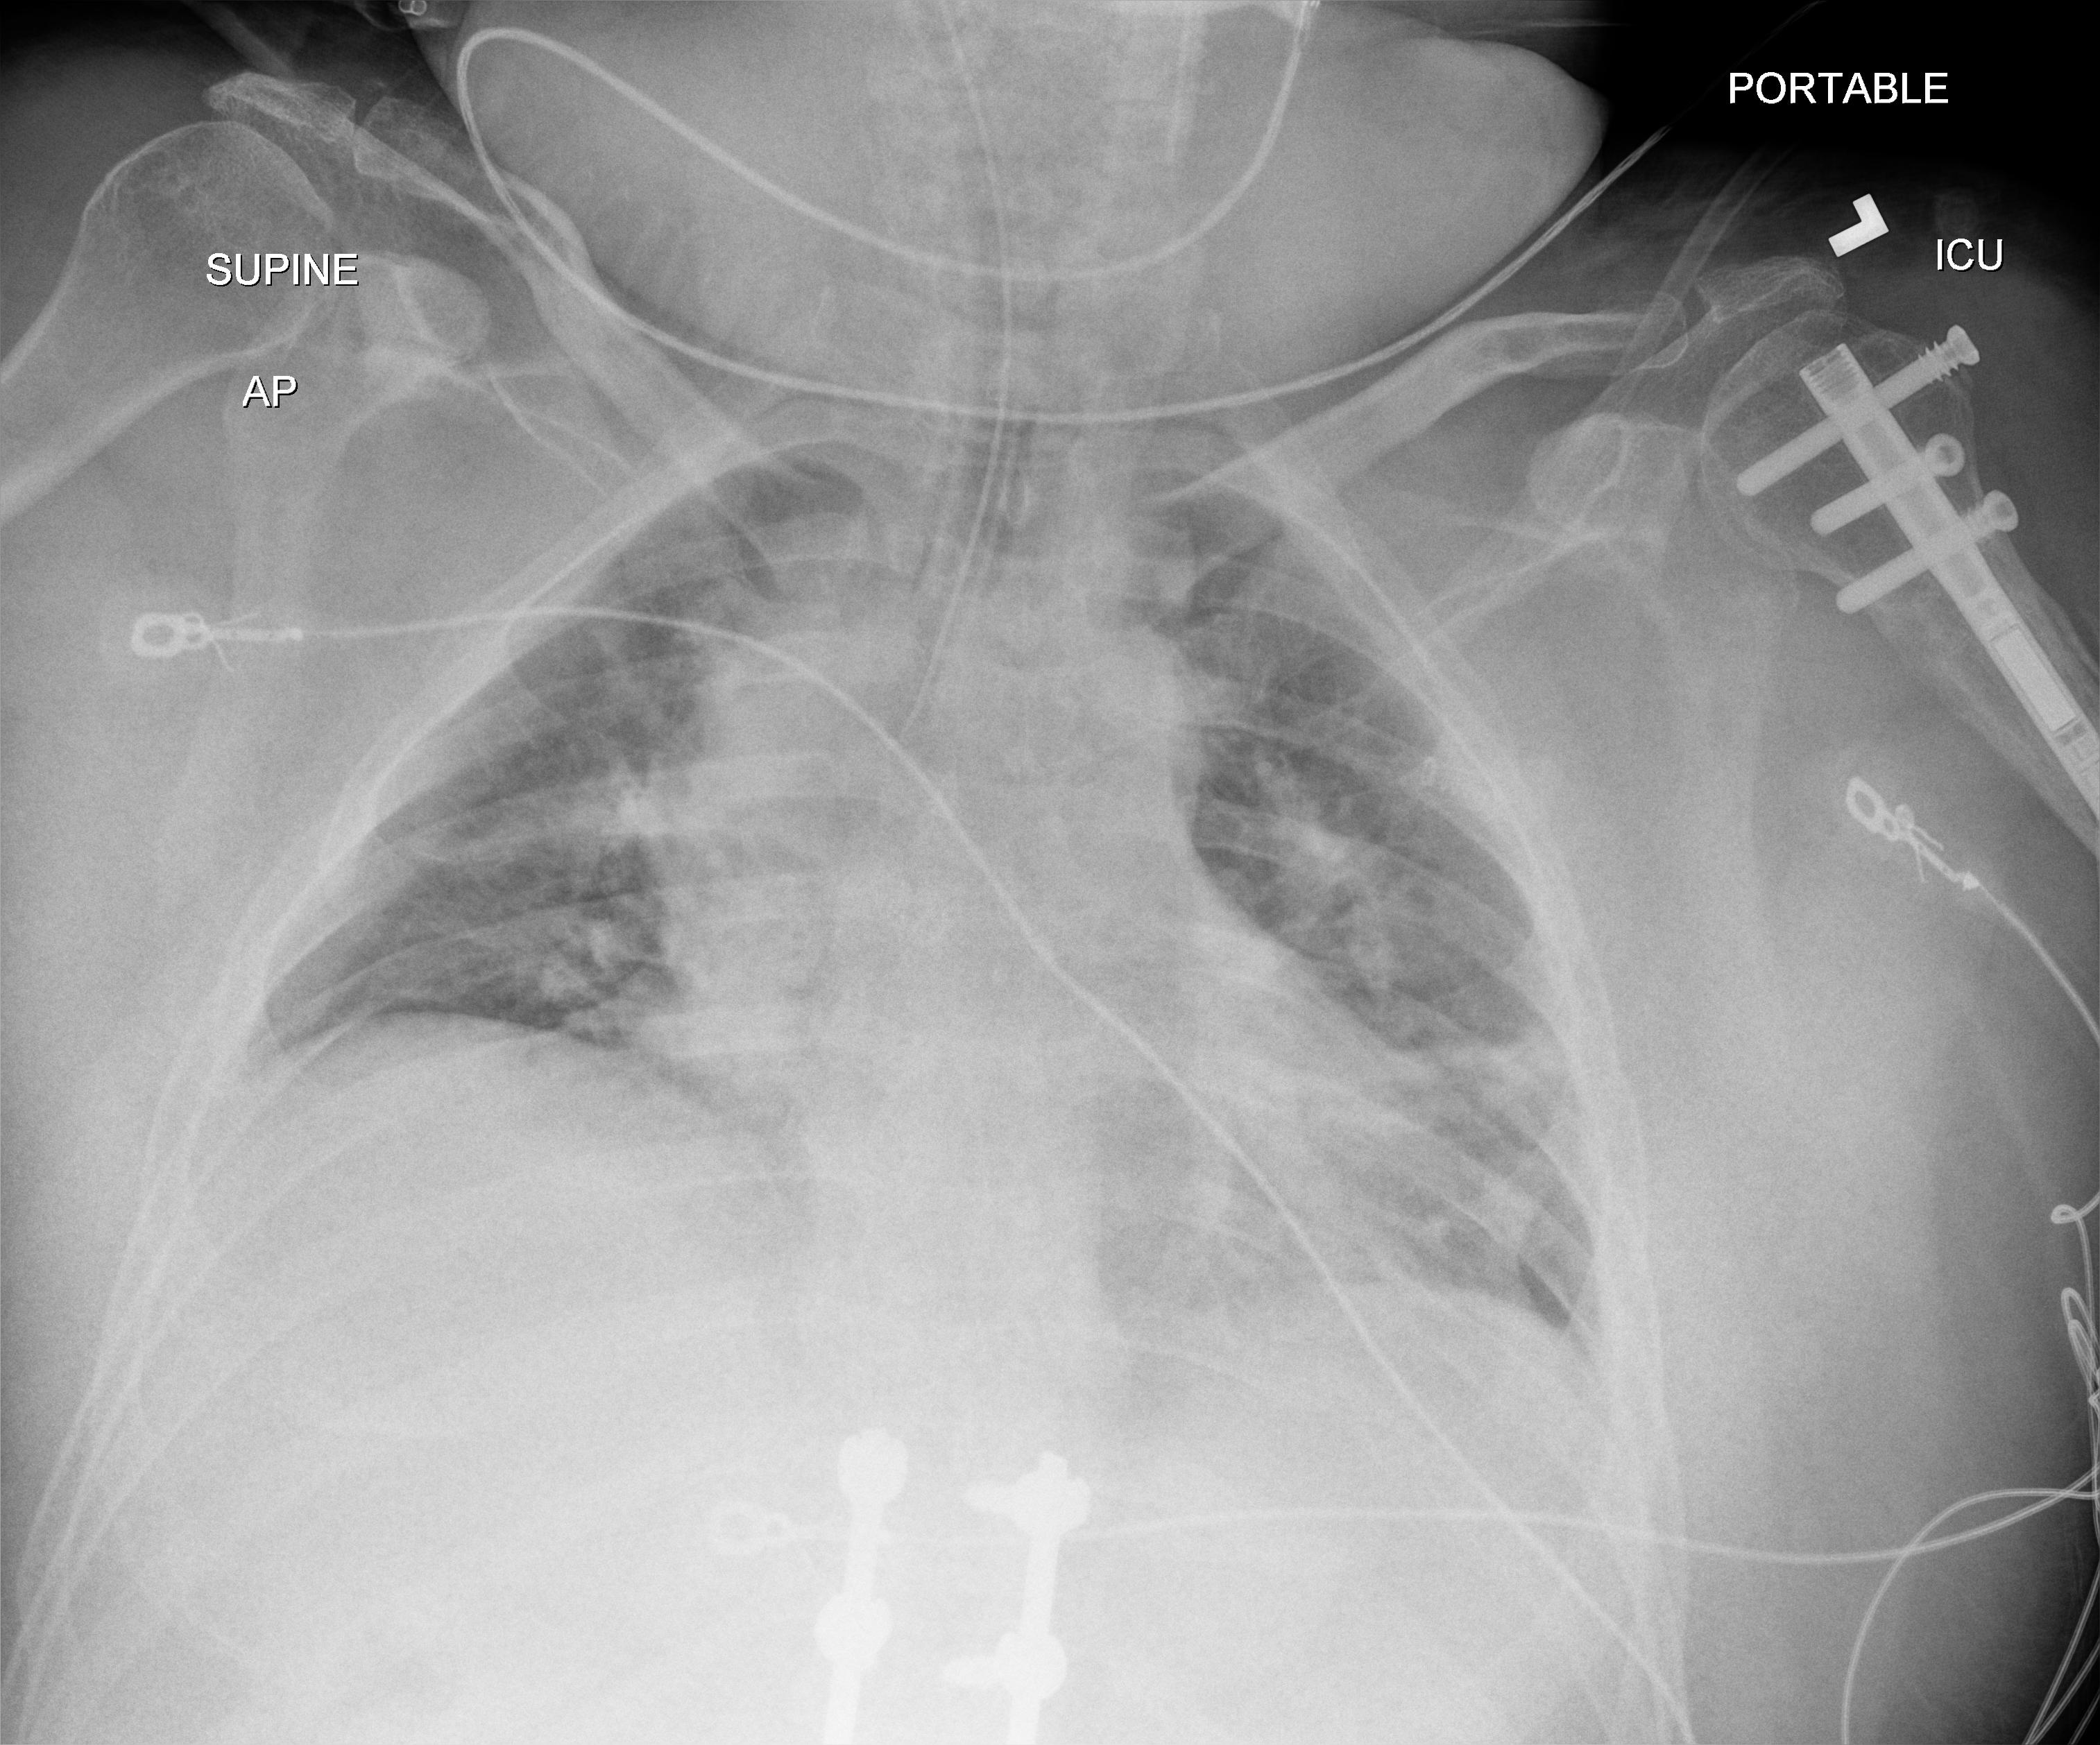
View: AP
Implant manufacturer: Styker everest (K2M)